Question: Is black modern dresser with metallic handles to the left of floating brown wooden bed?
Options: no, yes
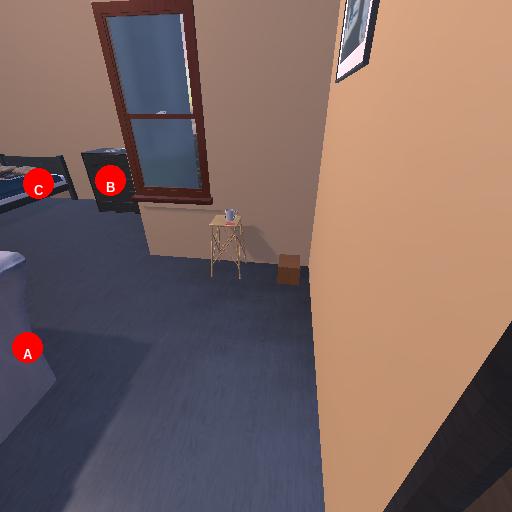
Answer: no